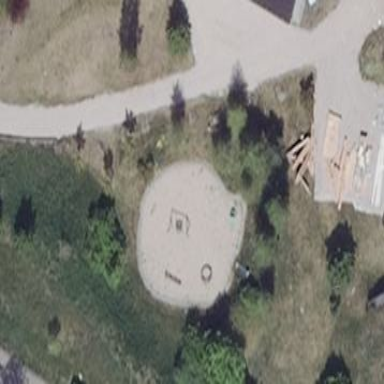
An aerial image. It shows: Playground area for leisure land.